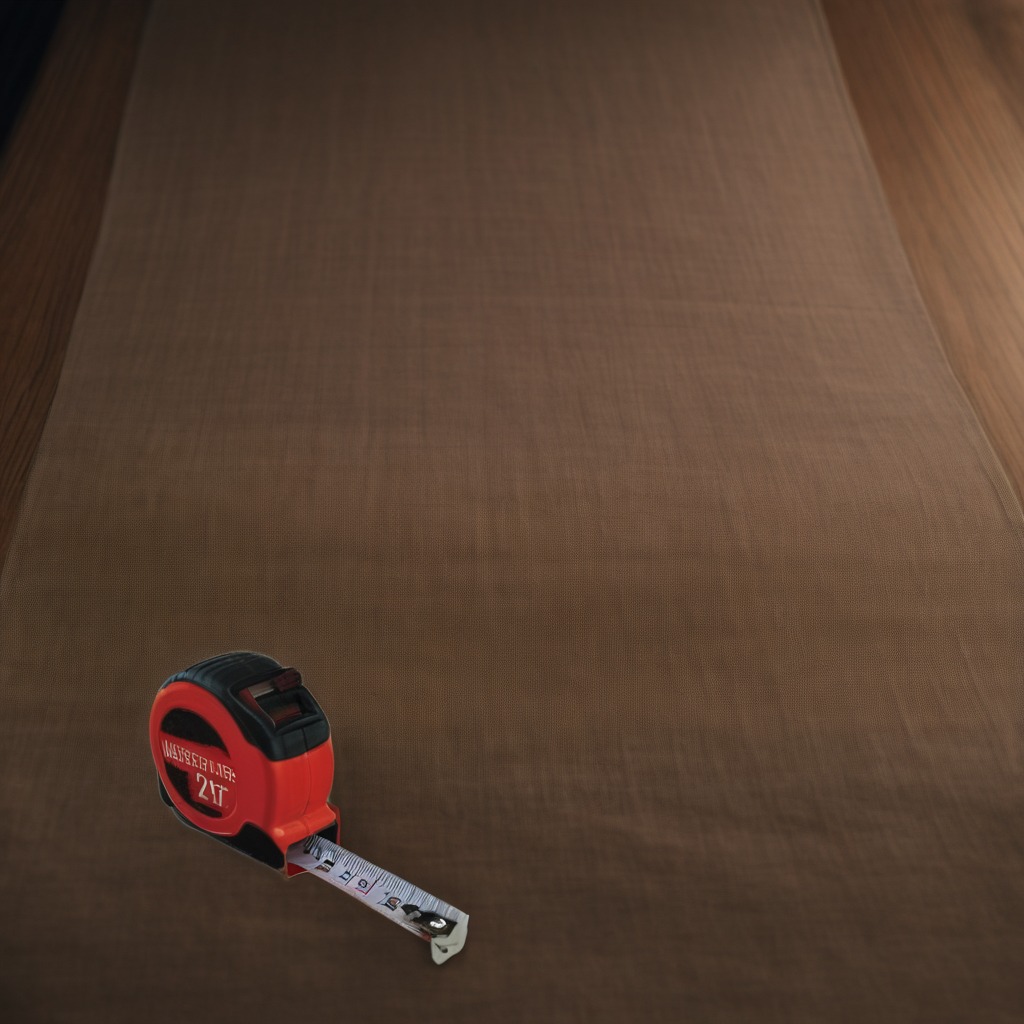
A measuring tape lies on a clean wooden table covered with a plain fabric table cloth inside a workshop at night dim ambient light soft shadows worn but beneath the cloth